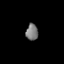
Tissue: lung
Cell type: Epithelial cells
Senescence score: 0.2095
Nuclear area (px): 196
Mean DAPI intensity: 121.173